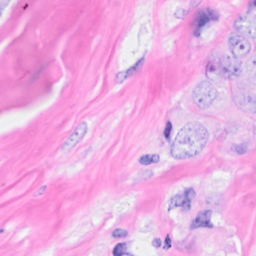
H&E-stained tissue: Breast